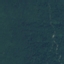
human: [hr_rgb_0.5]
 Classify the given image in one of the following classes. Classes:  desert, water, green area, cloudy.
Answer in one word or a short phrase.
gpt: green area